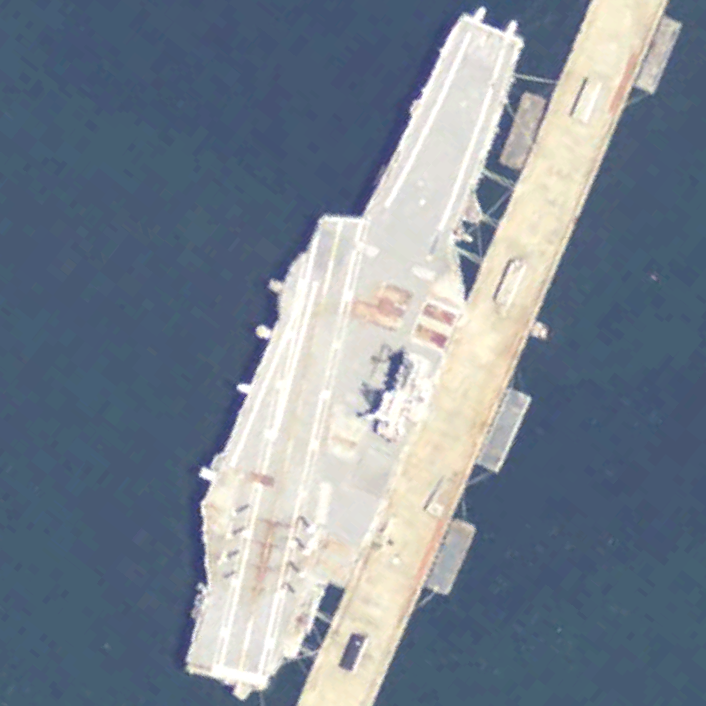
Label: aircraft_carrier